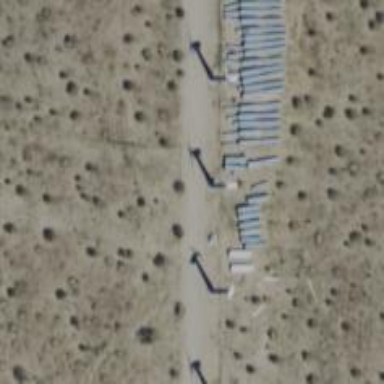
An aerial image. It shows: Wind generator using horizontal axis wind turbines.